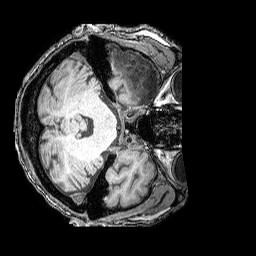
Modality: T1w
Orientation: axial
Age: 80
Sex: male
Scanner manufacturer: siemens
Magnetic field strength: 3 T
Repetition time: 2.25 s
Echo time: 0.00415 s